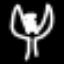
Label: angel